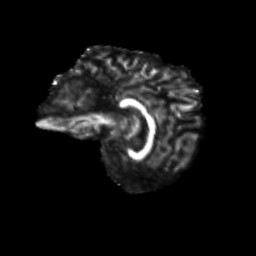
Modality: FA
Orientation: sagittal
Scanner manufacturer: siemens
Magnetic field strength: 3 T
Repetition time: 9.2 s
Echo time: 0.084 s